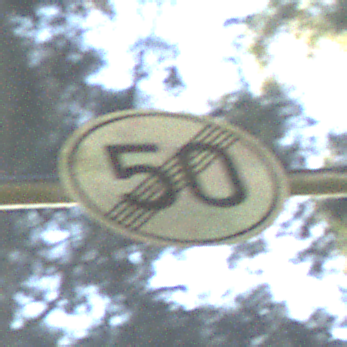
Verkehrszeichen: EndeGeschwindigkeit50
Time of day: MorningAfternoon
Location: Outdoor (Nature)
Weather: Clear
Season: NotSpecified
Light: Natural